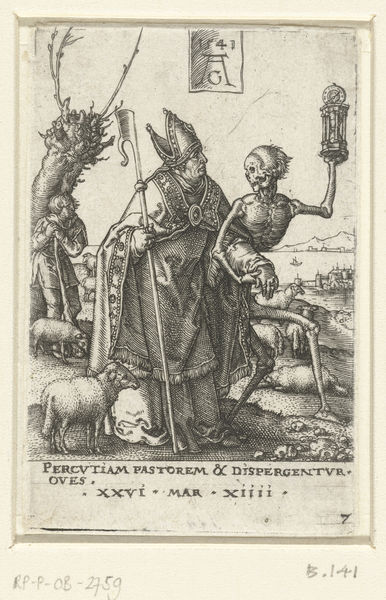
Titel: De Dood en de bisschop
Künstler: Heinrich Aldegrever
Standort: Amsterdam
Institution: Rijksmuseum
Schlagwörter: baum, himmel, meer, fluss, landschaft, see, stadt, lampe, laterne, mütze, schädel, tod, tot, baumstamm, weide, geistlicher, blatt, renaissance, boot, stock, schiff, schrift, stab, berge, grafik, bischof, papst, uhr, ad, lamm, schaf, schwein, burg, druck, monogramm, radierung, stich, text, buchseite, skelett, pfarrer, pastor, priester, tiara, dürer, zeit, schafe, hirte, führen, gerippe, latein, albrecht, albrecht dürer, skellet, sanduhr, totentanz, bischoff, pabst, skelet, xxvi, sab, nicolaus, bishof, ag, 1541, 26, ishof